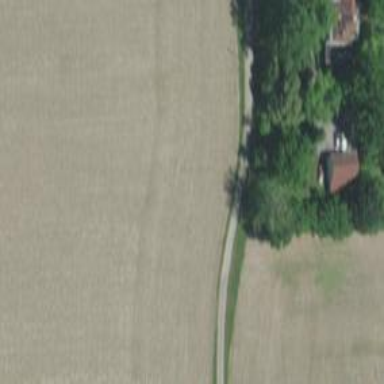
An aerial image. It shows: Agricultural service road.